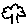
Label: tree